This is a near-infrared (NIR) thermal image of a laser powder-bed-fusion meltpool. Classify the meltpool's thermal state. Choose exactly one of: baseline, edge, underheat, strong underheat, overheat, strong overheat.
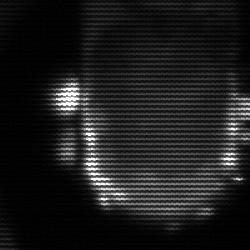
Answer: baseline